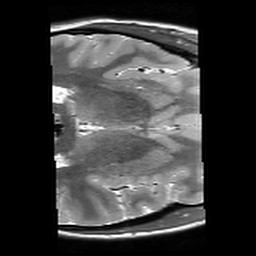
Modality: T2starw
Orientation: axial
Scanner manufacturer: siemens
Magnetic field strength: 3 T
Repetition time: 9.86 s
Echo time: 0.05 s